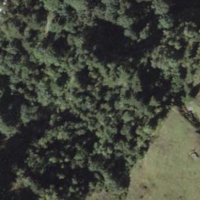
EUNIS habitat code: 43
Species observed at this site:
Carterocephalus palaemon